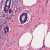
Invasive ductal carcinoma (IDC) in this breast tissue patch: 0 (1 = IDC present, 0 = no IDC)